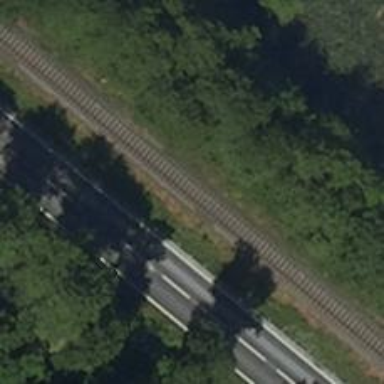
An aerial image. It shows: Solitary milestone along the railway.